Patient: sex F, age 33
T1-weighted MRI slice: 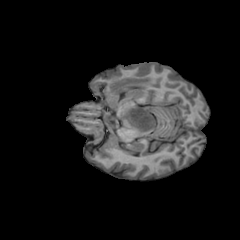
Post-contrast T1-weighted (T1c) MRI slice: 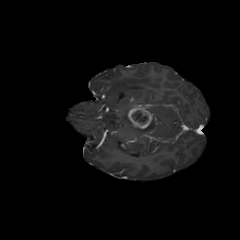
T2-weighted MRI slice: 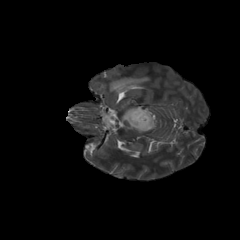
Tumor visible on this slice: yes
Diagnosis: Glioblastoma, IDH-wildtype
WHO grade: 4